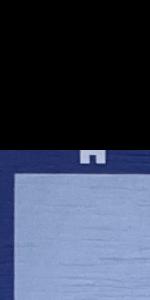
Label: Empty